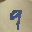
Label: 9